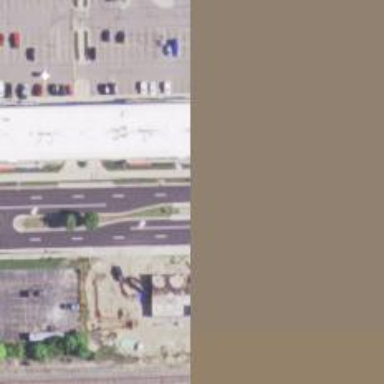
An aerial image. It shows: Tertiary_link road with asphalt surface.